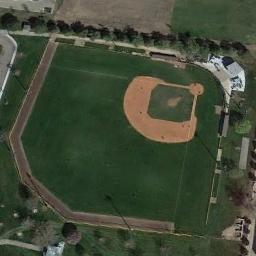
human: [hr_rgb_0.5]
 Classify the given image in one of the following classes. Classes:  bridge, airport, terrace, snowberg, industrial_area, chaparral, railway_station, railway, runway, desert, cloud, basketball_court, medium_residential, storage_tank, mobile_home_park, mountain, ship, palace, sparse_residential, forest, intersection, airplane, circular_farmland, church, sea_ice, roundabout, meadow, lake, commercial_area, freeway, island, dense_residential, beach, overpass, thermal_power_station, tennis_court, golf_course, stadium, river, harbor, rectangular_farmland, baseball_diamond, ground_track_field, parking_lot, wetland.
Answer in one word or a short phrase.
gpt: baseball_diamond